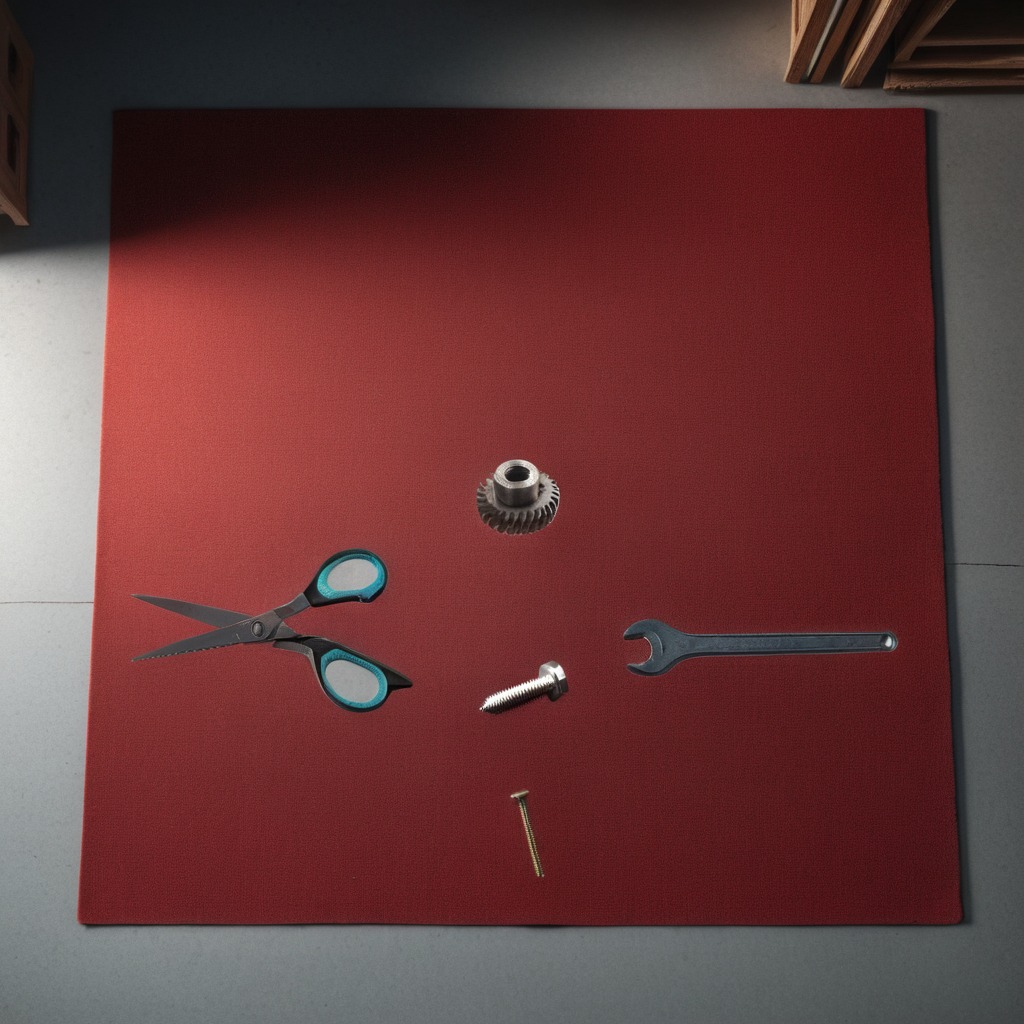
A steel gear with teeth, a metal machine screw, an iron nail, a pair of scissors, and a wrench are lying on a clean granite tabletop covered with a red rubber mat inside a workshop under bright overhead lighting crisp shadows high clarity worn but beneath the mat.